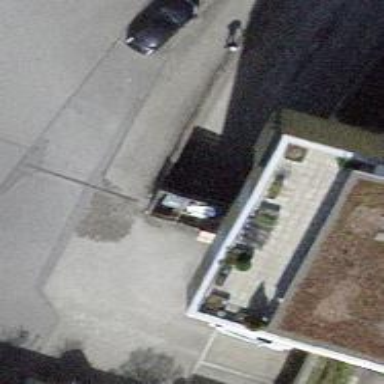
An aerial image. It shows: Parking entrance.